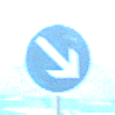
Verkehrszeichen: VorgeschriebeneVorbeifahrtRechts
Umgebung: Roofed, Special
Tageszeit: MorningAfternoon
Wetter: PartlyCloudy
Licht: Natural
Jahreszeit: NotSpecified
Kontrast: MediumContrast